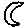
Label: moon